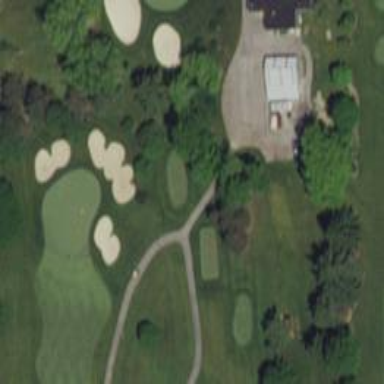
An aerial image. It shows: Path used for both walking and golf.